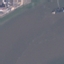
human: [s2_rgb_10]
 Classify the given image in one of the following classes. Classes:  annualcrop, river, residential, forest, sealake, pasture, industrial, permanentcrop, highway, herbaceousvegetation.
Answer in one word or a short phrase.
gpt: SeaLake